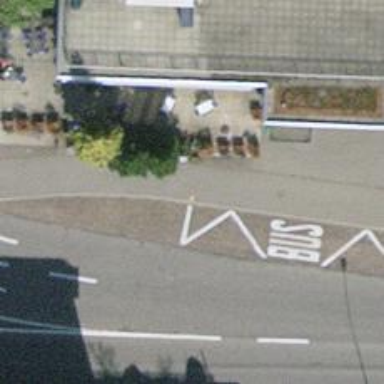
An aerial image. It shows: Platform for public transport on the road.